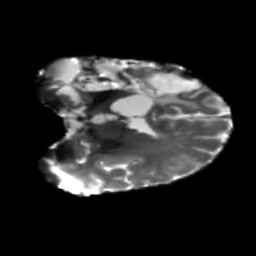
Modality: T2w
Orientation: coronal
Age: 46
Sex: male
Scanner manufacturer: siemens
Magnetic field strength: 3 T
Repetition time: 5.47 s
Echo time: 0.0854 s